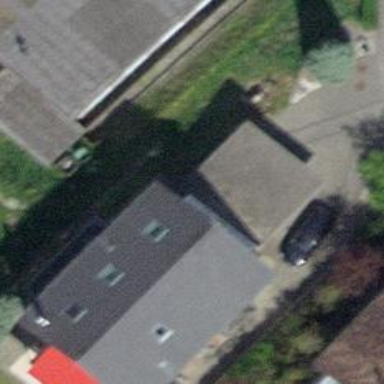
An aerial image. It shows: Garage building.